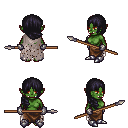
a pixel art fantasy rpg character, female body template, orc, green skin, gray tattered cape, robe skirt, raven right-swept hairstyle, metal gloves, metal boots, spear, four views (front, back, left, right), 2x2 character sprite sheet, small pixel art, hard edges, no anti-aliasing